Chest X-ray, PA view. Patient: 30 years old, sex M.
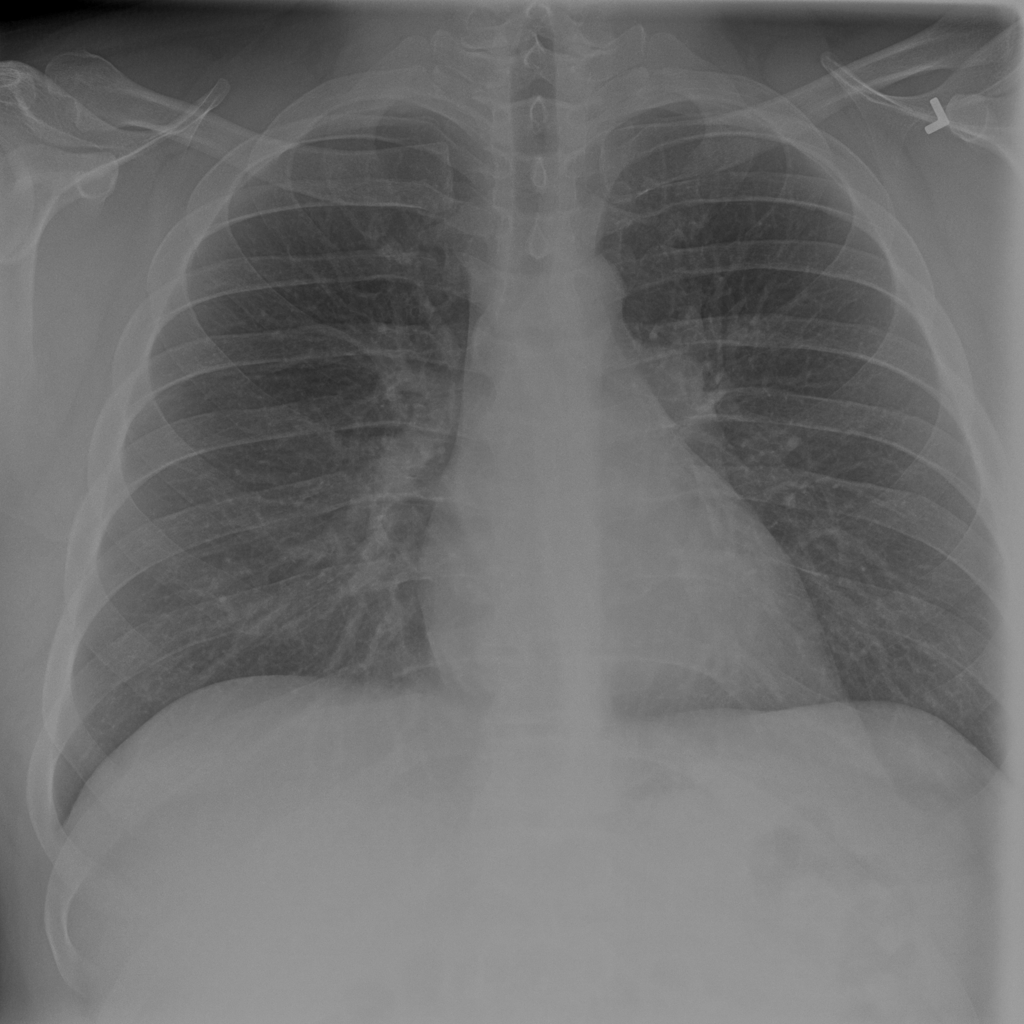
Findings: No Finding